Aerial crown-view tile of a tropical tree (Barro Colorado Island, Panama), acquired 20241112:
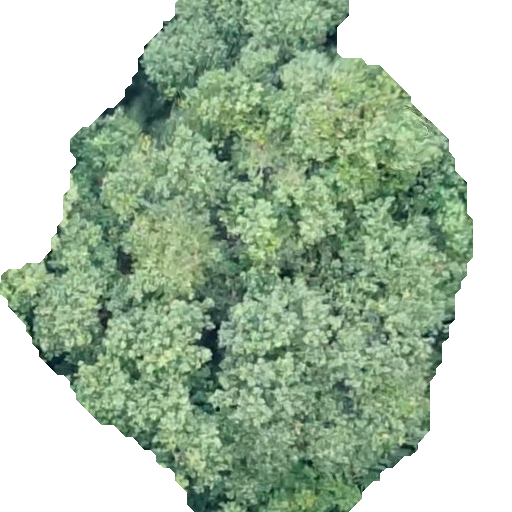
Species: Hieronyma alchorneoides
GBIF accepted scientific name: Hieronyma alchorneoides
Crown area: 275.23 m²